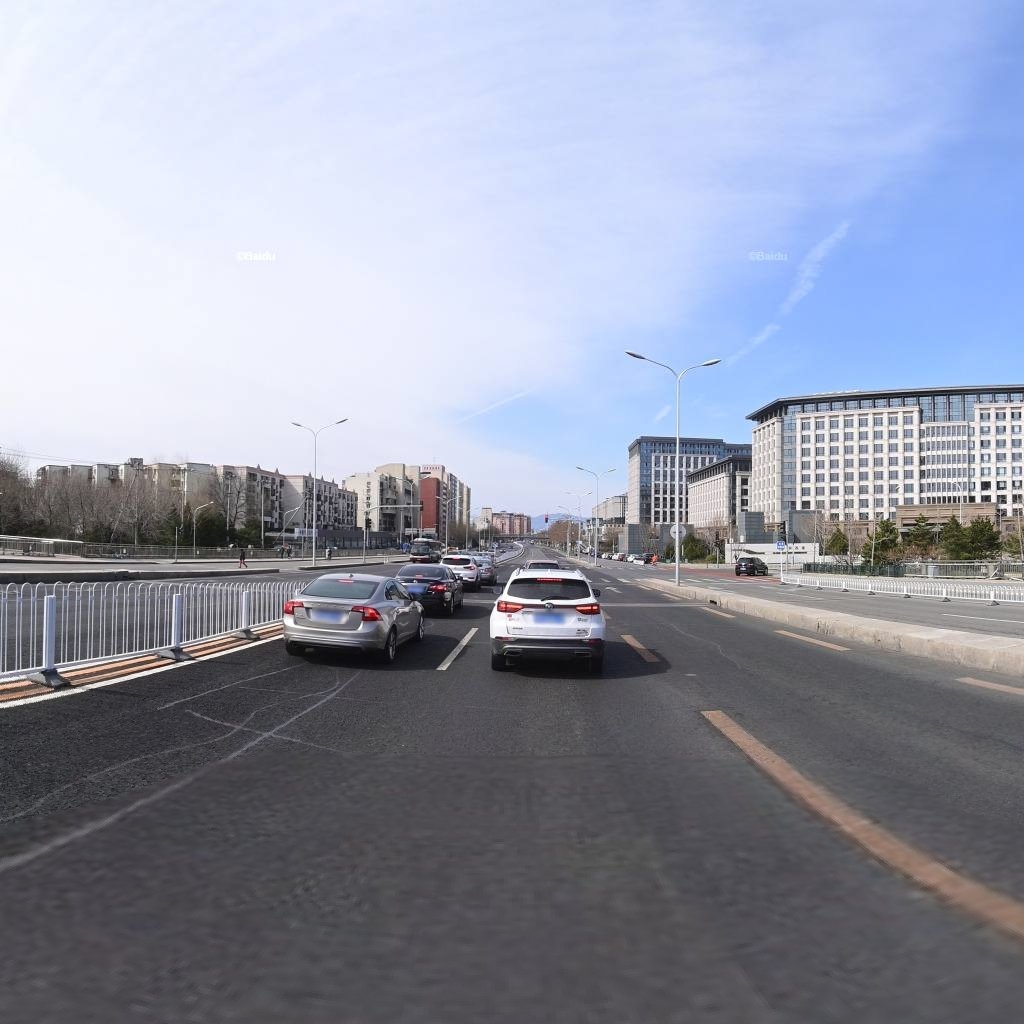
Region: Haidian
Road damage annotations: longitudinal patch, transverse patch, transverse patch, longitudinal patch, longitudinal patch, longitudinal patch